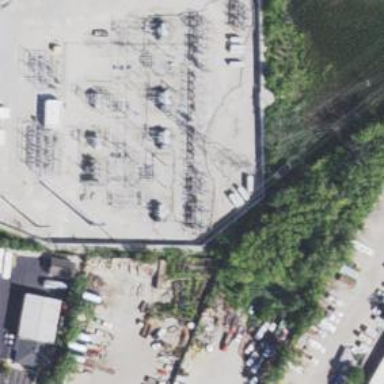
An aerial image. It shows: Outdoor distribution power substation.